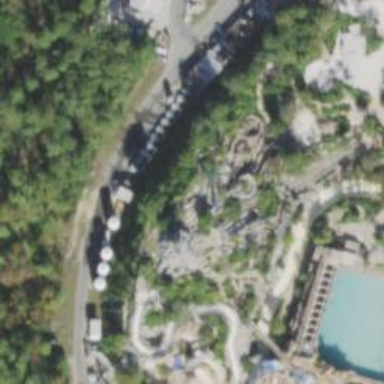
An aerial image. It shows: Water slide attraction.